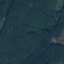
Land use / land cover: Forest